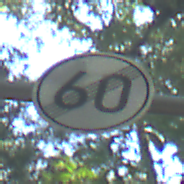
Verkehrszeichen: EndeGeschwindigkeit60
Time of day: Midday
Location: Outdoor (Nature)
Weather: Clear
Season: NotSpecified
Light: Natural